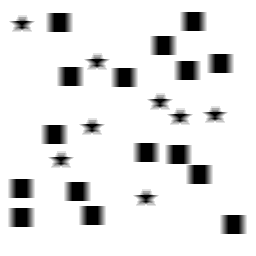
Squares: 16
Triangles: 0
Stars: 8
Total shapes: 24